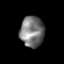
Tissue: prostate
Cell type: B cells
Senescence score: 0.6888
Nuclear area (px): 722
Mean DAPI intensity: 121.846